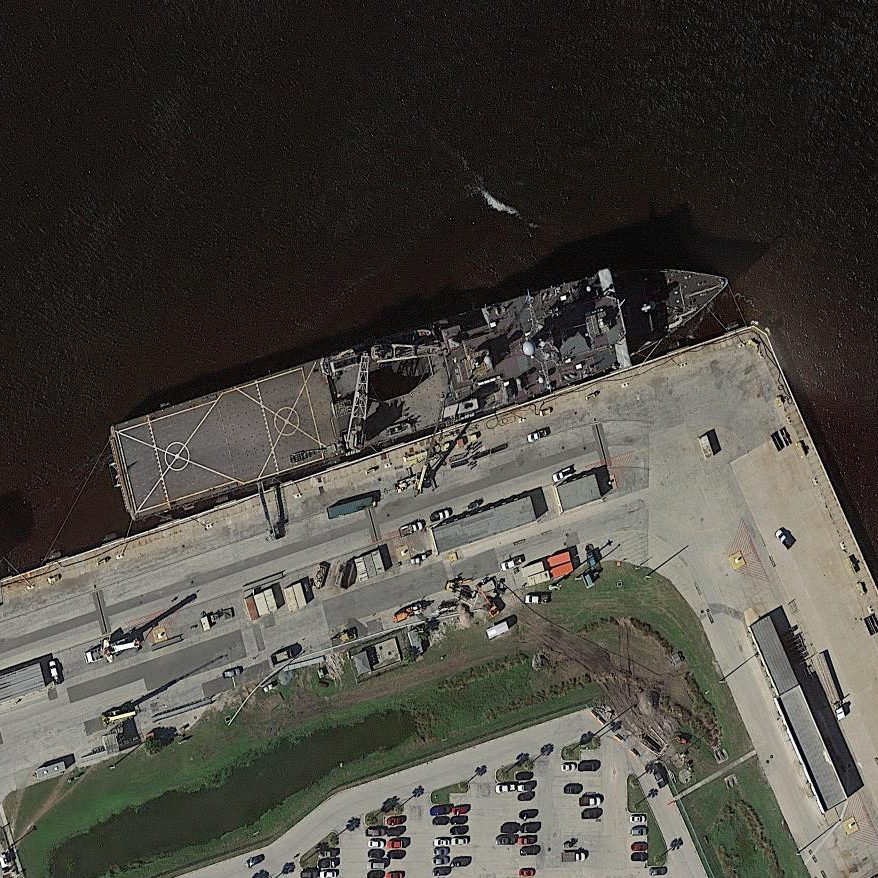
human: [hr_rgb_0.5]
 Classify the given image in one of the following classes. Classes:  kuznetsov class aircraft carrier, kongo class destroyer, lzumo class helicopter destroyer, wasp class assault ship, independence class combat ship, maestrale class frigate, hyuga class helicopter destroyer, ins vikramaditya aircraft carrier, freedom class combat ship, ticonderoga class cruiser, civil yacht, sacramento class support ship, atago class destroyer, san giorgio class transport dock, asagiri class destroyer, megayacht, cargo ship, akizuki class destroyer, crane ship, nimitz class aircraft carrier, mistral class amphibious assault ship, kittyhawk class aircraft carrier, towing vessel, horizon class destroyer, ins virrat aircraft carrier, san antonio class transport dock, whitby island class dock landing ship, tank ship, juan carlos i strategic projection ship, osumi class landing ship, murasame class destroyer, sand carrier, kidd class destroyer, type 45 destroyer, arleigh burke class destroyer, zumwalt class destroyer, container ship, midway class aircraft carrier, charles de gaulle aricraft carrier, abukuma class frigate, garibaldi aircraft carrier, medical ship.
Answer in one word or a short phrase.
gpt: Whitby Island class dock landing ship